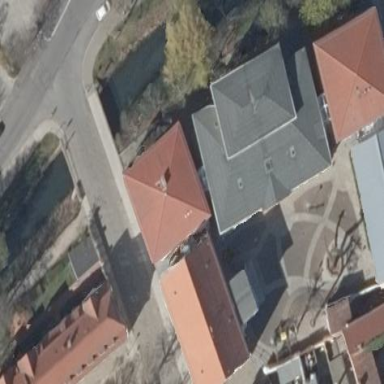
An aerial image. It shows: School.